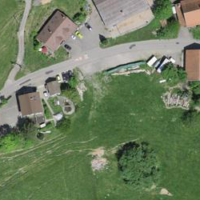
EUNIS habitat code: 52
Species observed at this site:
Corylus avellana